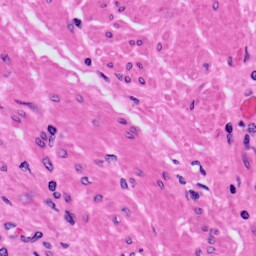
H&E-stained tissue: Prostate